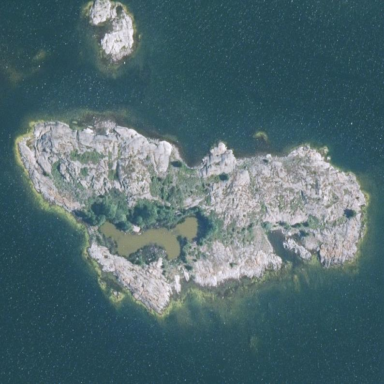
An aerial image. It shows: Island with natural coastline.